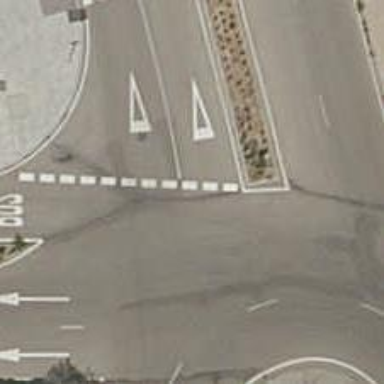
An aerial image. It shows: Road with "give way" sign.